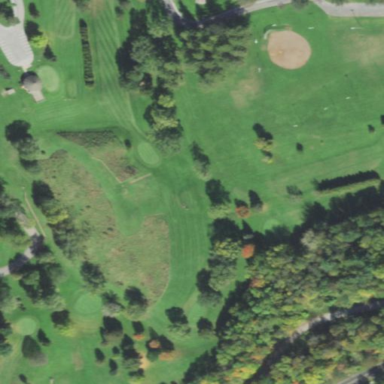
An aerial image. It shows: Golf course.